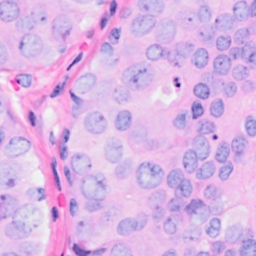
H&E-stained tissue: Breast